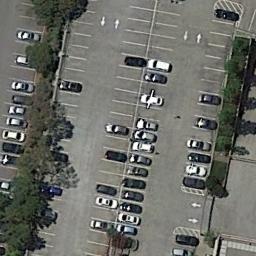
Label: parking_lot